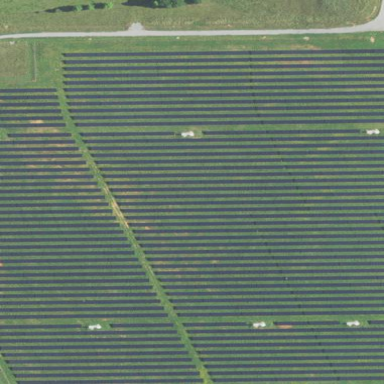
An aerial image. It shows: Solar power plant using photovoltaic technology.